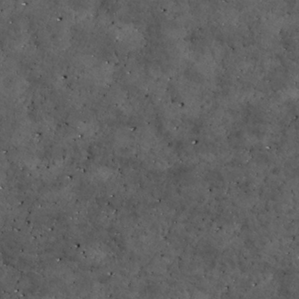
Label: non_frost